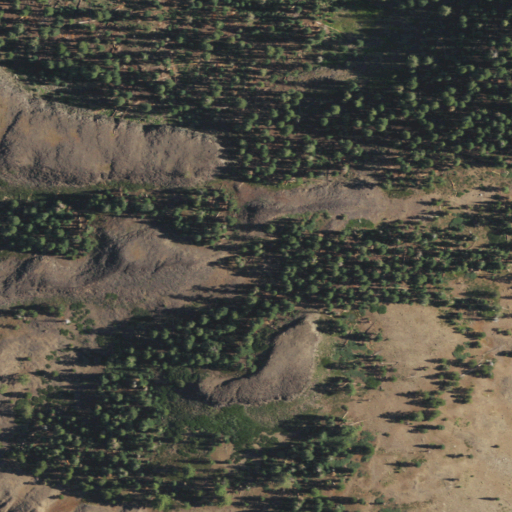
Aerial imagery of ridge(s) in California named Whittakers Dardanelles containing evergreen forest and shrub